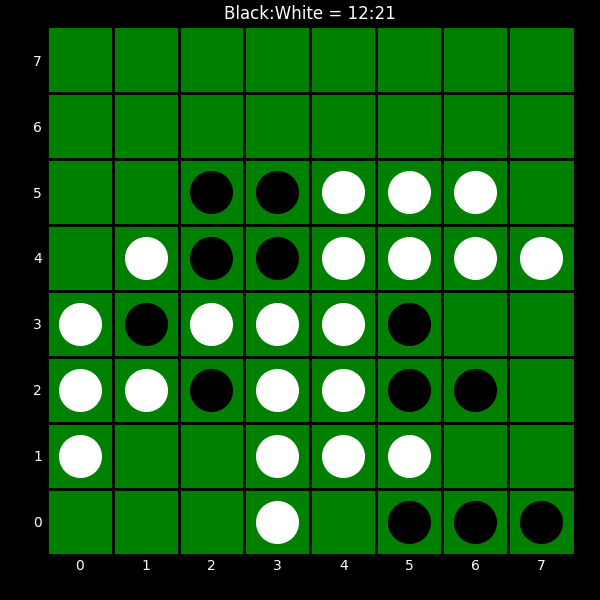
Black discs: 12
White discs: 21